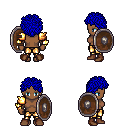
a pixel art fantasy rpg character, female body template, human, dark skin, gold arm armor, gold greaves, blue curly afro hairstyle, brown shoes, shield, four views (front, back, left, right), 2x2 character sprite sheet, small pixel art, hard edges, no anti-aliasing